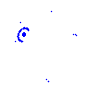
Particle: kaon